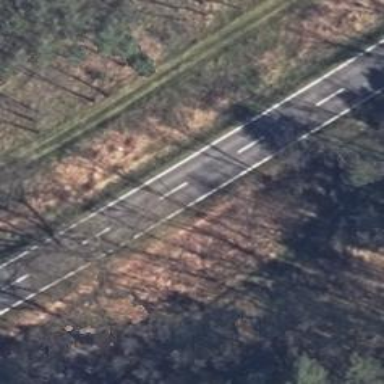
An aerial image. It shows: Secondary road with asphalt surface.